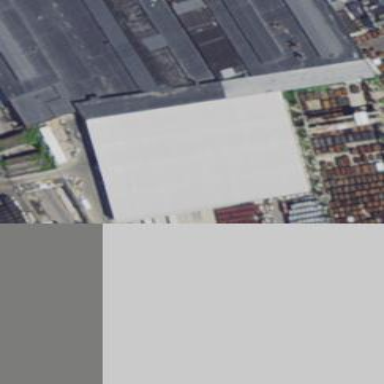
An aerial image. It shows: Industrial building.